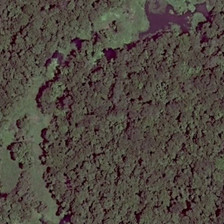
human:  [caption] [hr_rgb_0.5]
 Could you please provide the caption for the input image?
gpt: many green trees are in a forest .

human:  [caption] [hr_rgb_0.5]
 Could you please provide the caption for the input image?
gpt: many green trees are in a forest .

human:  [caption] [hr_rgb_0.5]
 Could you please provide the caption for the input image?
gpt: many green trees are in a forest .

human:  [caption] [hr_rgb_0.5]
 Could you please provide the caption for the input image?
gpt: many green trees are in a forest .

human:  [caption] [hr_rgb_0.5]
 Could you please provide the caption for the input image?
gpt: many green trees are in a forest .